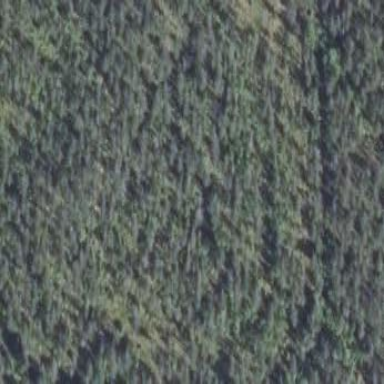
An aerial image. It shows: Woodland consisting mainly of needle-leaved trees.